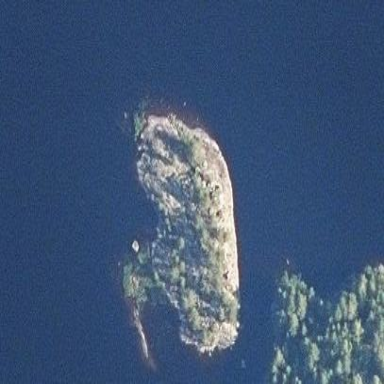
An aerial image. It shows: Islet.